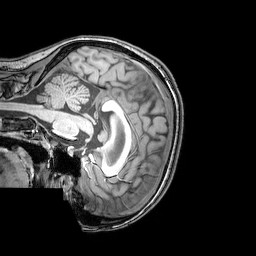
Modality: T1w
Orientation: sagittal
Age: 24
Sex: female
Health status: healthy
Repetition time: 0.081 s
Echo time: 0.037 s